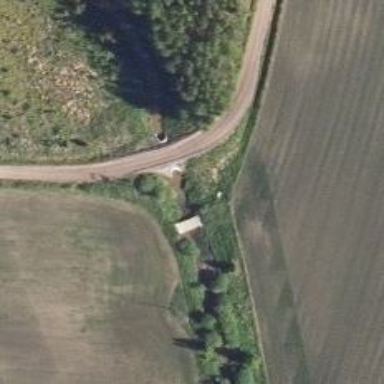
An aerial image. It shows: Culvert tunnel.